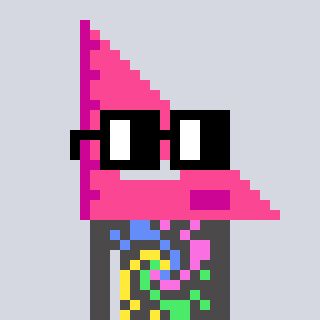
a pixel art character with square black glasses, a squadron ruler-shaped head and a grayscale-colored body on a cool background